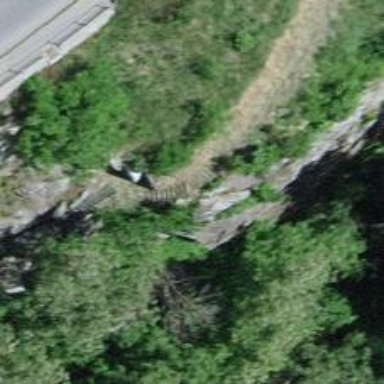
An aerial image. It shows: Road with steps.